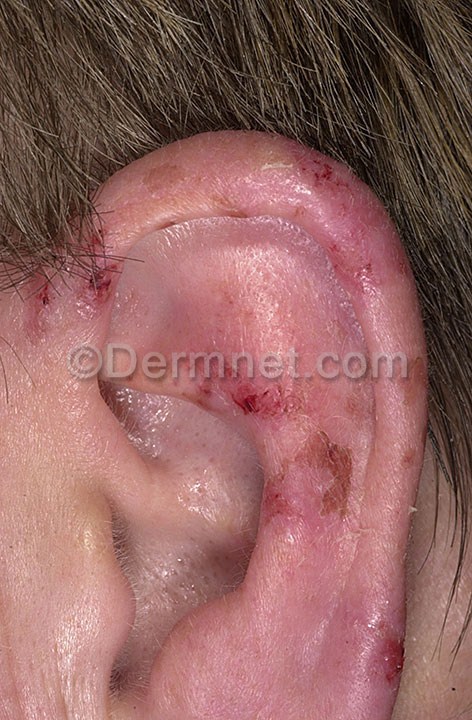
Disease: Light Diseases and Disorders of Pigmentation